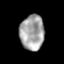
Tissue: prostate
Cell type: T cells
Senescence score: 0.3563
Nuclear area (px): 837
Mean DAPI intensity: 163.759